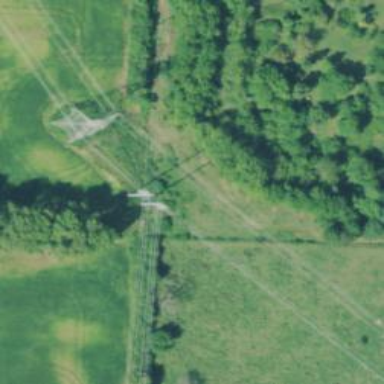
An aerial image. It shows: Power tower.